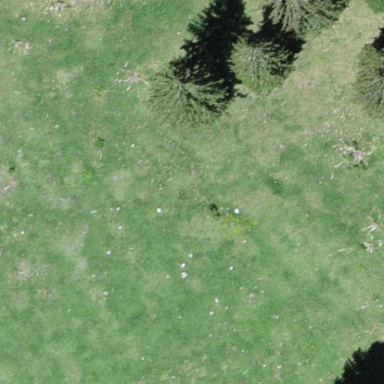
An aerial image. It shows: Vast expanse of grassland.